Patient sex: M
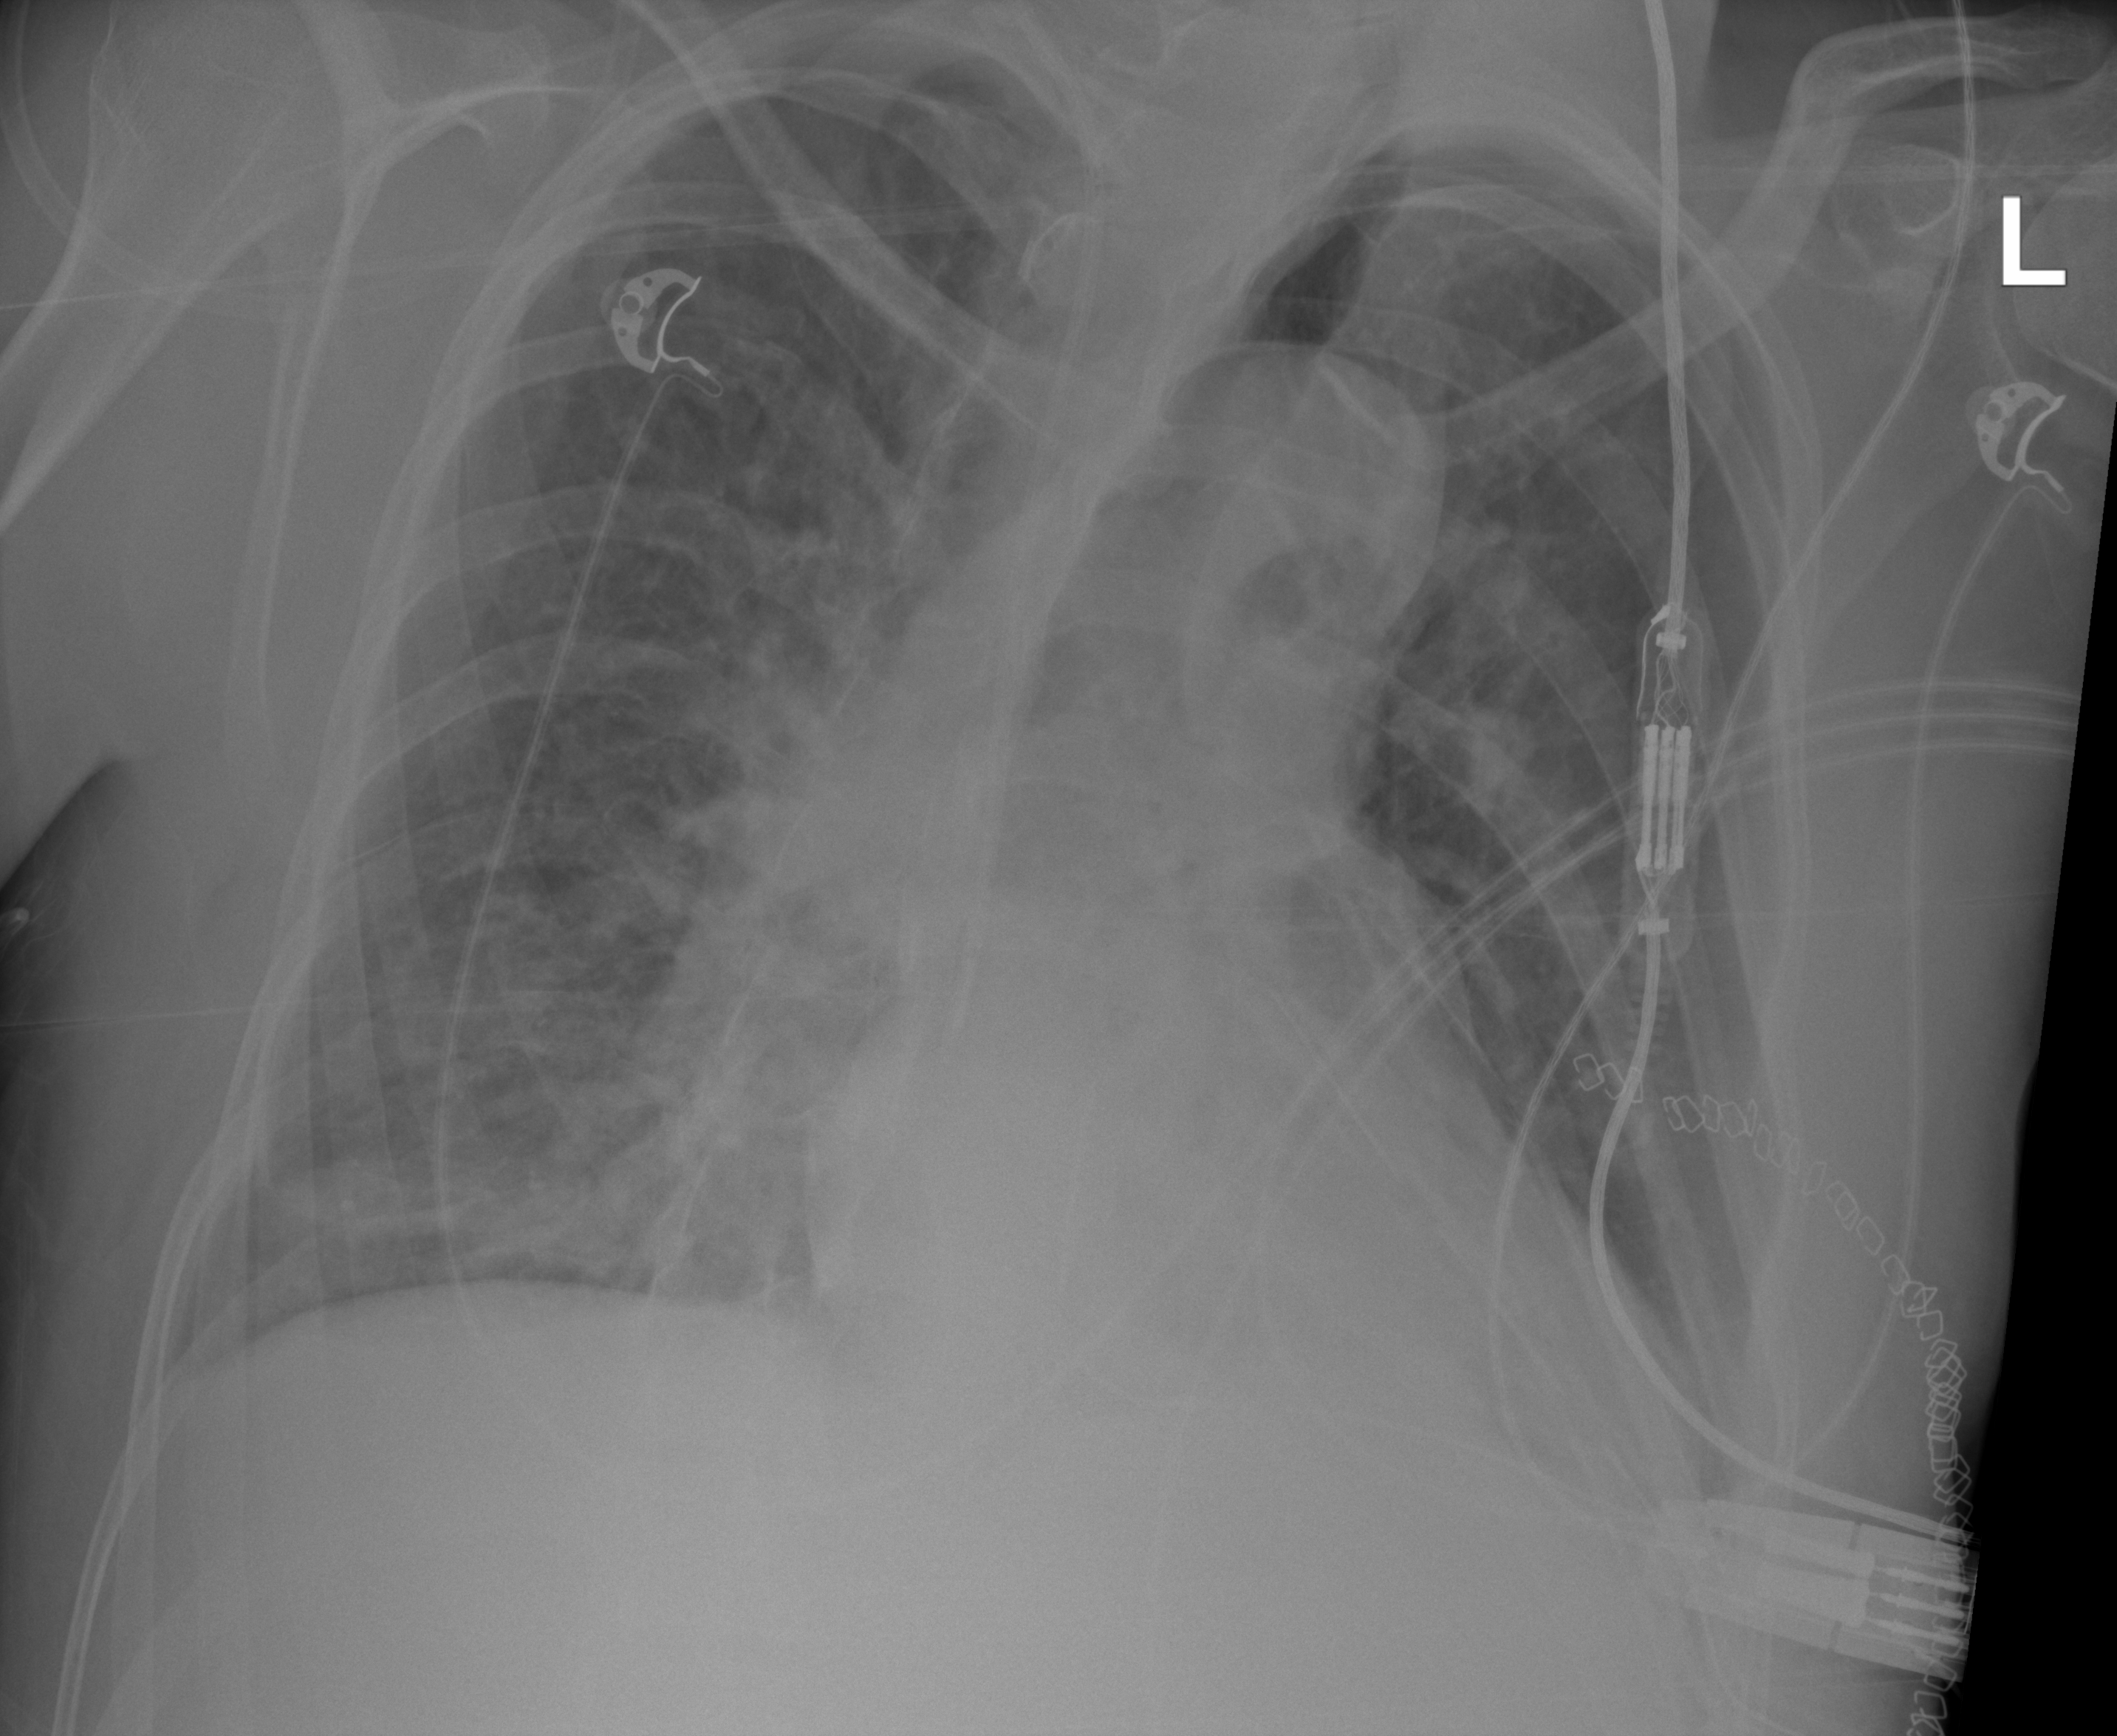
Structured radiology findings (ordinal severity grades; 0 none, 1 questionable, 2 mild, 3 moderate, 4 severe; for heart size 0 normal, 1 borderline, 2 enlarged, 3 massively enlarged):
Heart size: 0
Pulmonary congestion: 0
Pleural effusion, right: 0
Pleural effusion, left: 1
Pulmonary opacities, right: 2
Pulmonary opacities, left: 0
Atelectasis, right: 2
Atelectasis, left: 0